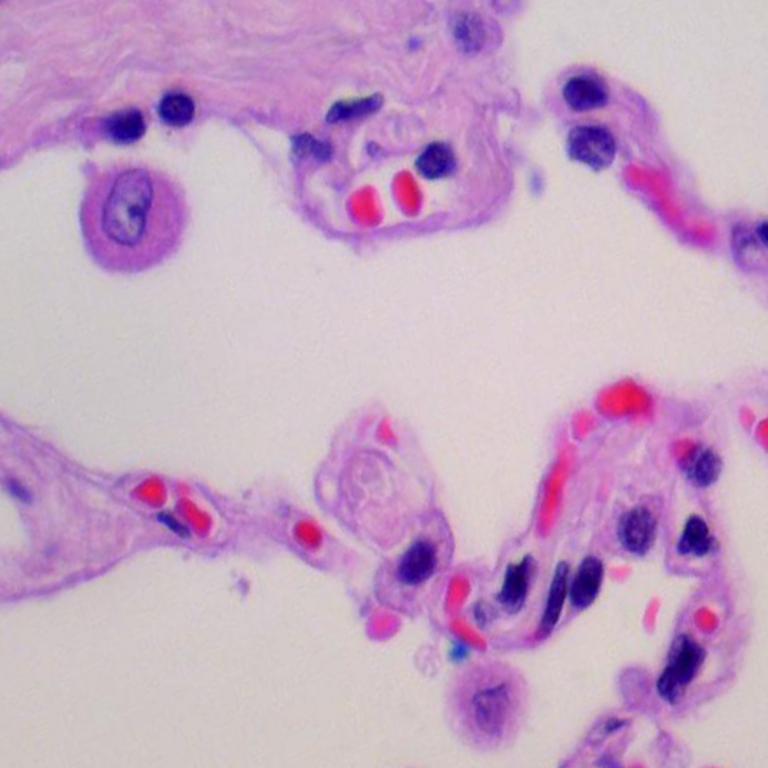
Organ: lung
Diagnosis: benign